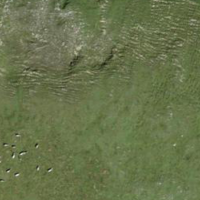
EUNIS habitat code: 26
Species observed at this site:
Boloria selene